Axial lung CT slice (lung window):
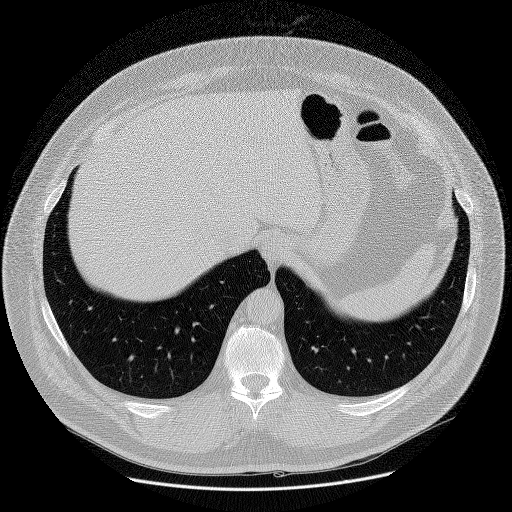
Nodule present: no